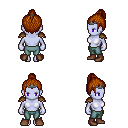
a pixel art fantasy rpg character, female body template, dark elf, purple skin, leather shoulder armor, teal pants, brunette short topknot hairstyle, iron tiara, brown shoes, four views (front, back, left, right), 2x2 character sprite sheet, small pixel art, hard edges, no anti-aliasing